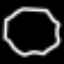
Label: octagon